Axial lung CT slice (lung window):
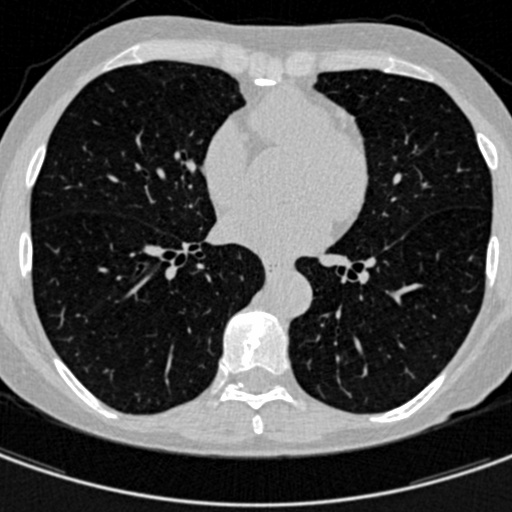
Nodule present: no